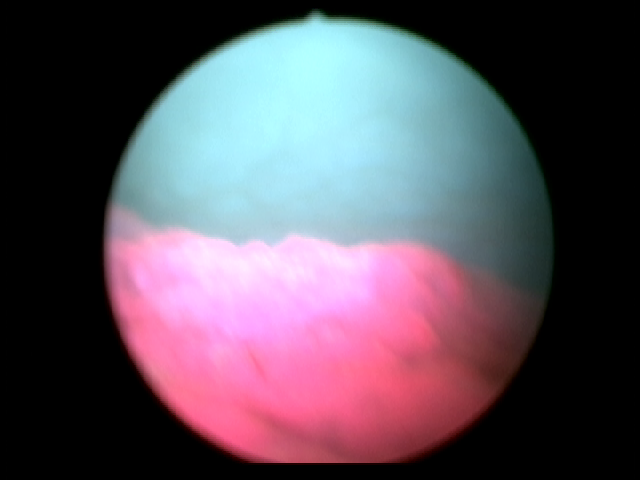
Modality: BLC
Class: Malignant
Subclass: LowGradePapillary
Lesion: L1
Stage: Ta
Morphology: Papillary
Bladder cancer association: Yes